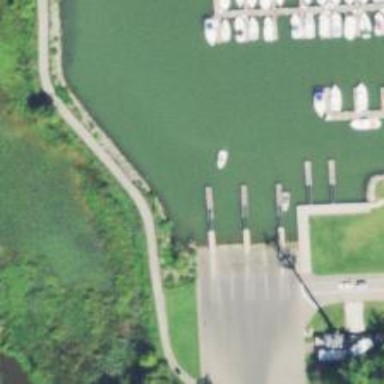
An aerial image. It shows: This slipway is service road leading to leisure land area.